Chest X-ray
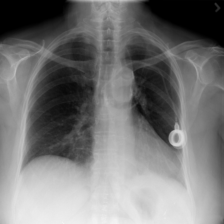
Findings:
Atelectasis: positive
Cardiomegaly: negative
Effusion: positive
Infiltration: negative
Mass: negative
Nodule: negative
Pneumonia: negative
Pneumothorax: negative
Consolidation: negative
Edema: negative
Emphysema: negative
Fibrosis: negative
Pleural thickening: negative
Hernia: negative